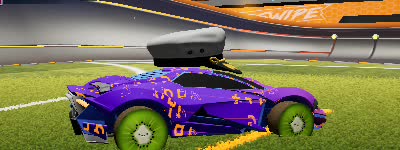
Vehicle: werewolf